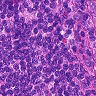
Metastatic tissue present: no